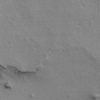
Label: not_dusty